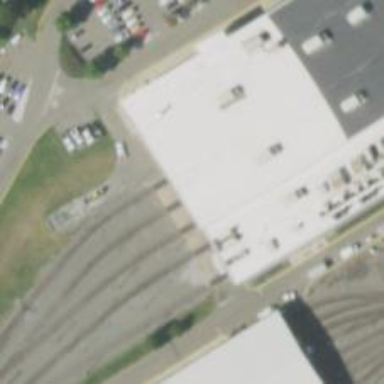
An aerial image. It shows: Light rail tunnel with electrified contact line passing through building passage in service yard.